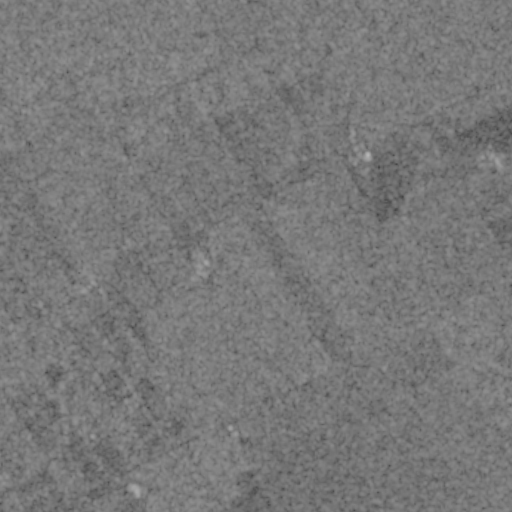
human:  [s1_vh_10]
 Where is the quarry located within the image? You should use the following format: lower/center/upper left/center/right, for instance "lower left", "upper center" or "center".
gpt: The quarry is located in the lower left of the image.
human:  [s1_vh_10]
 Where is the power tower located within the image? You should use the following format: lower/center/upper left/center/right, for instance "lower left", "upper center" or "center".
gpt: There is no power tower in the image.

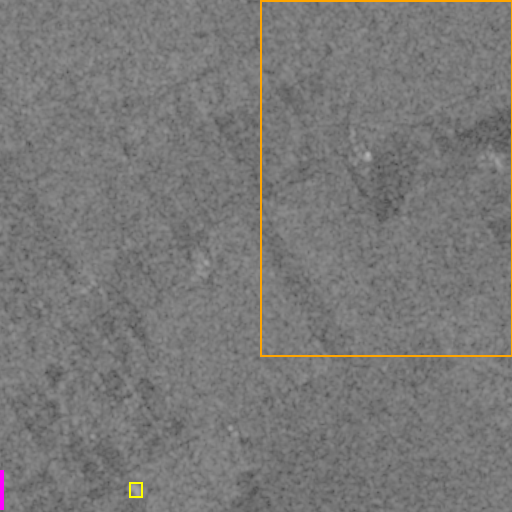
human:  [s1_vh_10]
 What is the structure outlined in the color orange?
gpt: The structure outlined in orange is a crop field.
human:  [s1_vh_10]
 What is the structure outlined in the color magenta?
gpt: The structure outlined in magenta is a quarry.
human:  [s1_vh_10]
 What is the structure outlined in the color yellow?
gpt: The structure outlined in yellow is a building.
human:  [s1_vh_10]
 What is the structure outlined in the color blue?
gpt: There is no blue outline.